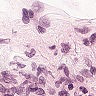
Metastatic tissue present: no